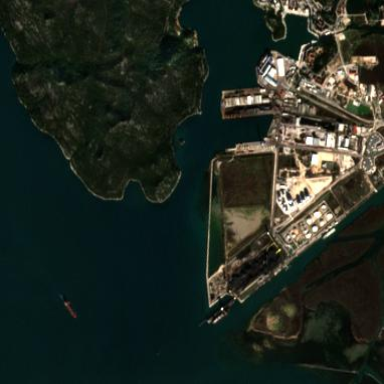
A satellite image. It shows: Industrial area designated for port activities.